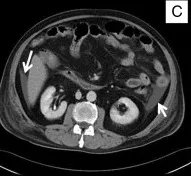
Computed tomography of the abdomen. (C) Computed tomography of the abdomen performed on day 29 before treatment, showing ascites (arrows) that remained after treatment with steroids and cyclophosphamide. However, the severe edematous changes in the small intestine were slightly improved relative to day 9.
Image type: radiology (ct)